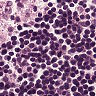
Metastatic tissue present: no